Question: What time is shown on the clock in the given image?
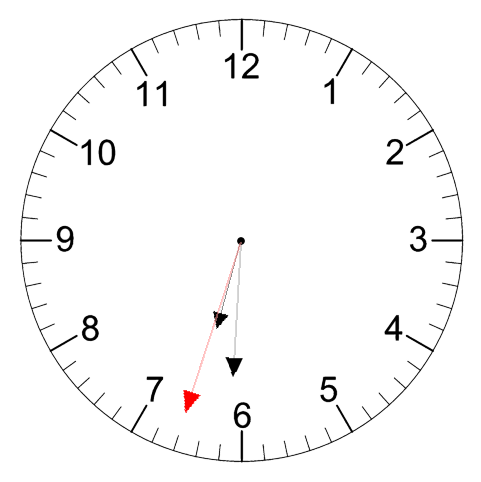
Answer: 06:30:33